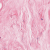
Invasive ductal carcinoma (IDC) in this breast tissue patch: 0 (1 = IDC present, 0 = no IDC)